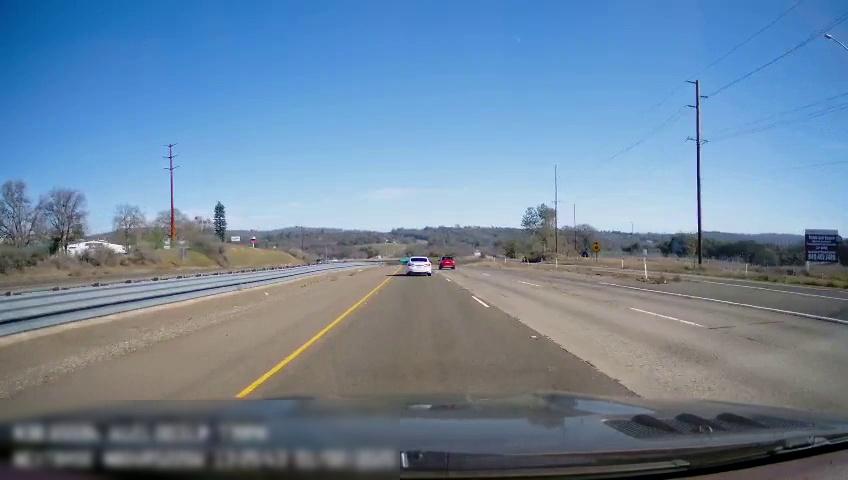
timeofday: Day
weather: Sunny
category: Drivable Space
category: Drivable Space
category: Vehicles | Car
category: Vehicles | Car
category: Lanes | Current Lane
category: Lanes | Current Lane
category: Lanes | Alternate Lane
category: Lanes | Alternate Lane
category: Lanes | Alternate Lane
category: Lanes | Alternate Lane
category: Traffic | Signs